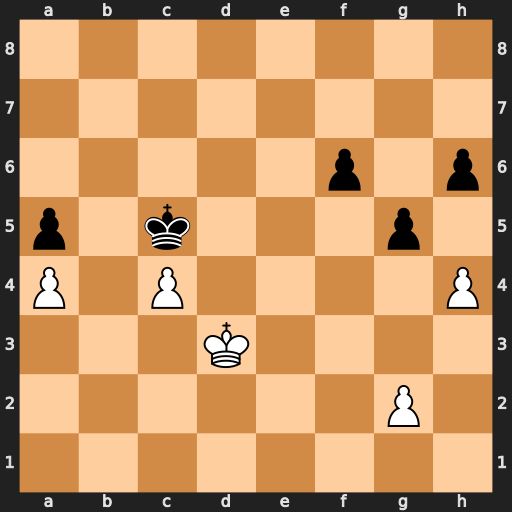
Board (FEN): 8/8/5p1p/p1k3p1/P1P4P/3K4/6P1/8
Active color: w
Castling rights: -
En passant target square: -
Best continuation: hxg5 fxg5 g4 Kb4 Kd4